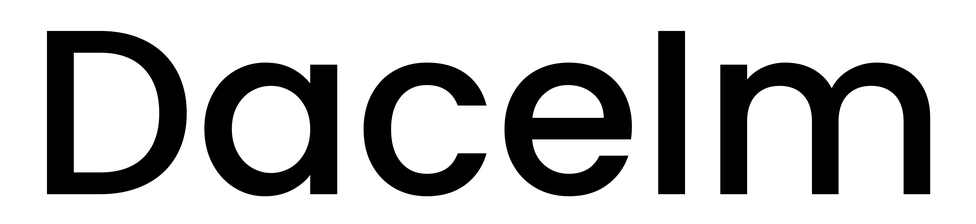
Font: Poppins-Medium